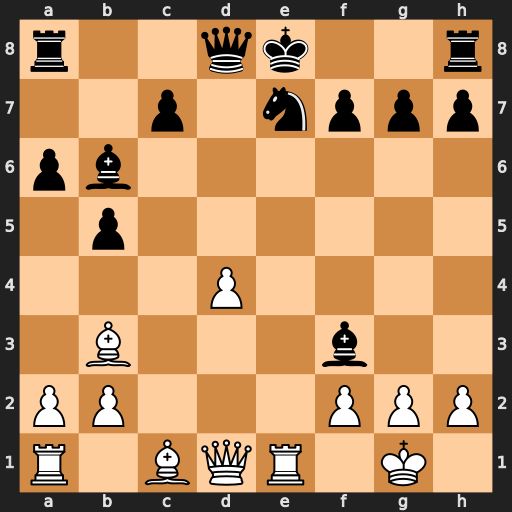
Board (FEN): r2qk2r/2p1nppp/pb6/1p6/3P4/1B3b2/PP3PPP/R1BQR1K1
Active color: w
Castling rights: kq
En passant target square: -
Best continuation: Qxf3 O-O Bg5